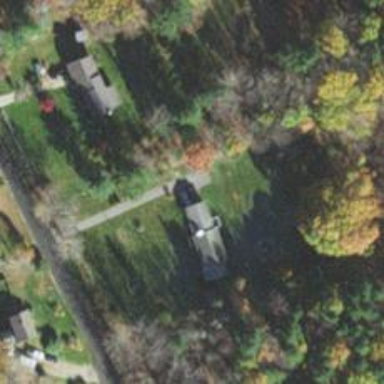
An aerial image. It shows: Driveway leading to service road.